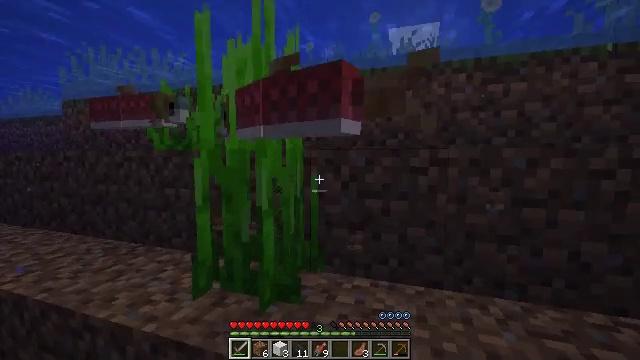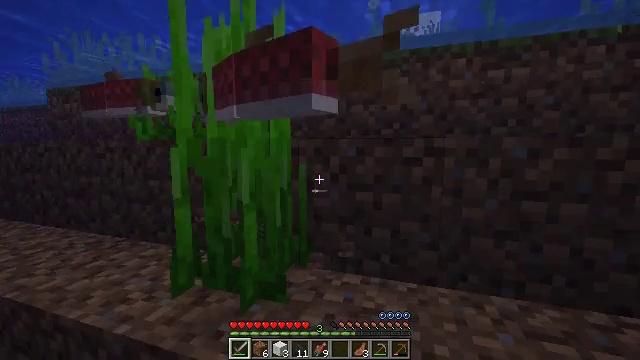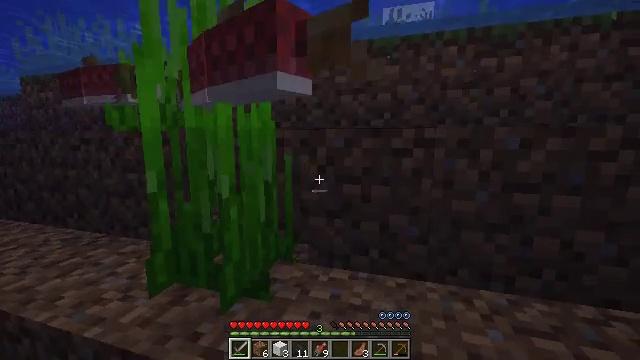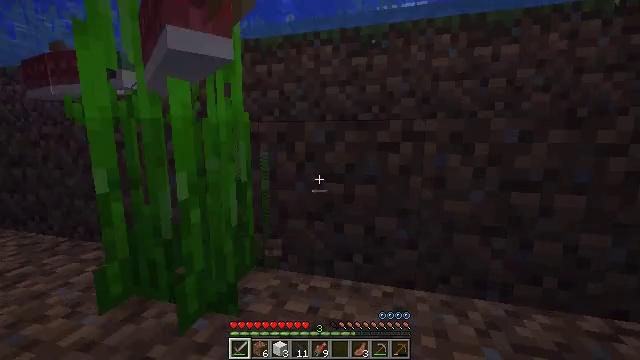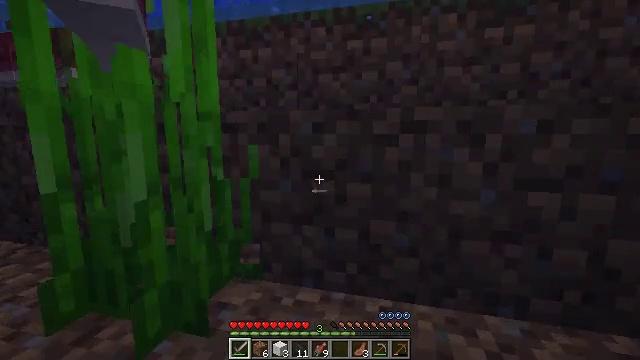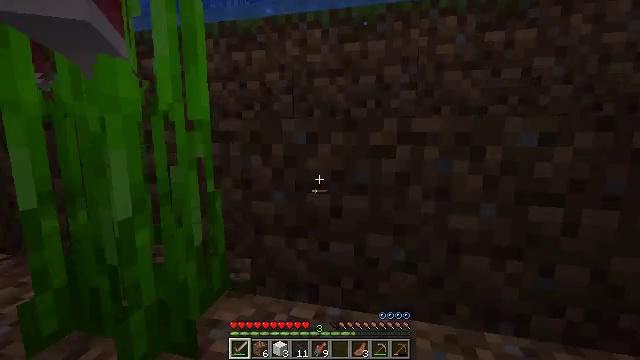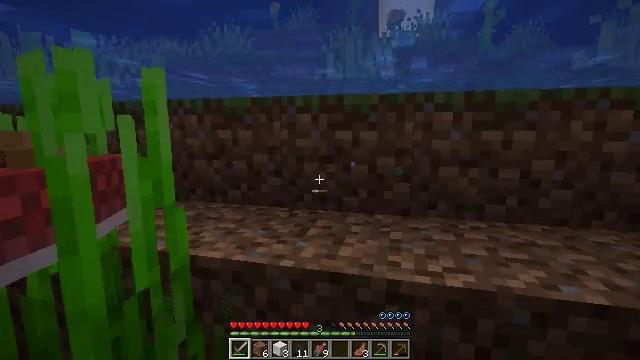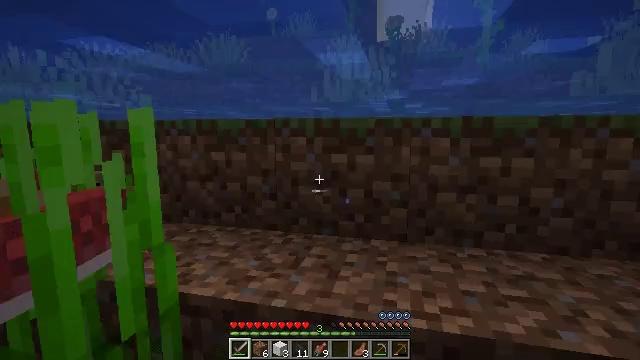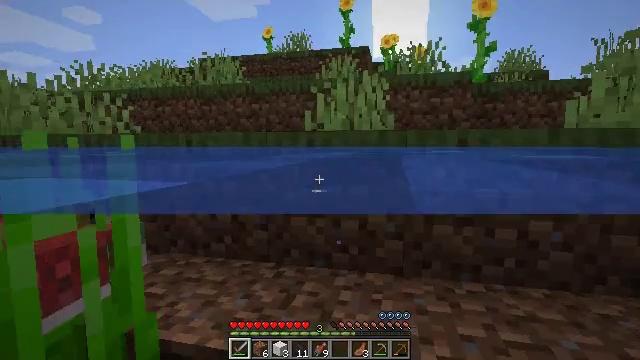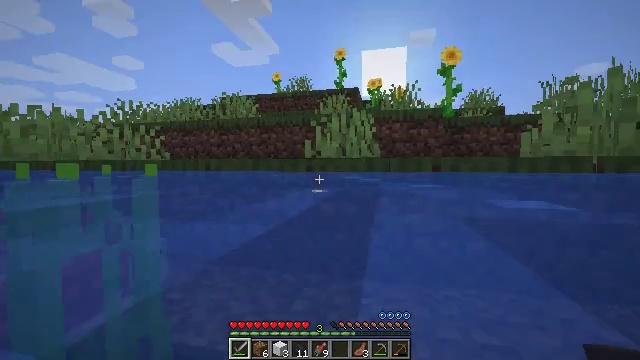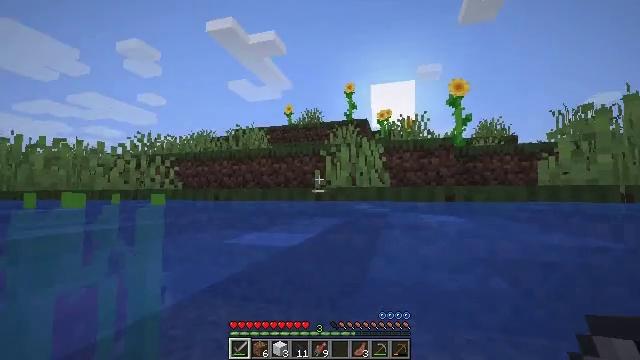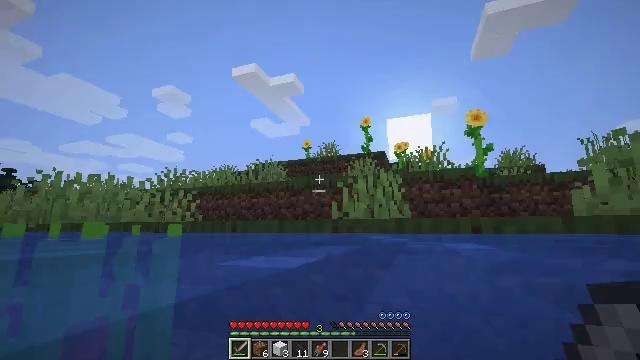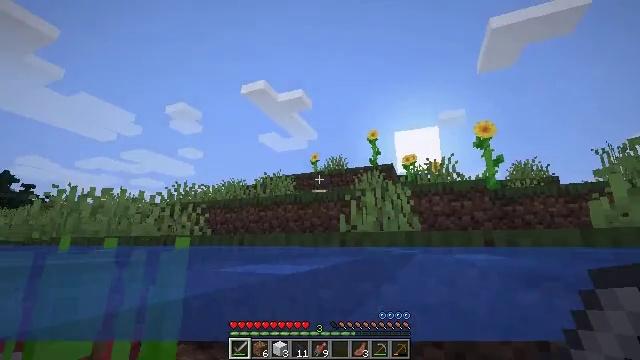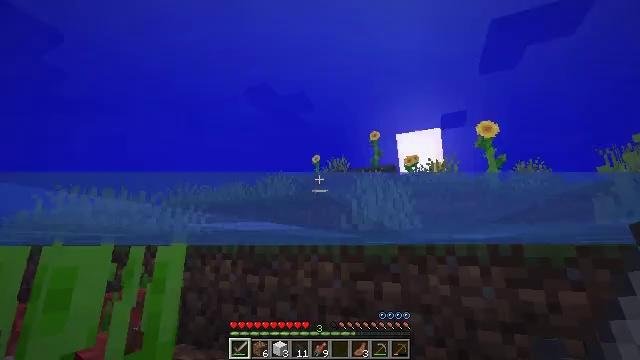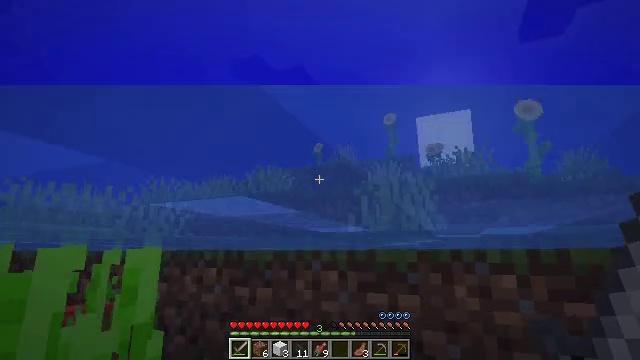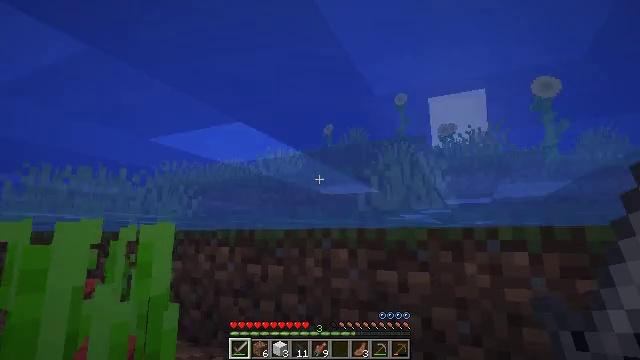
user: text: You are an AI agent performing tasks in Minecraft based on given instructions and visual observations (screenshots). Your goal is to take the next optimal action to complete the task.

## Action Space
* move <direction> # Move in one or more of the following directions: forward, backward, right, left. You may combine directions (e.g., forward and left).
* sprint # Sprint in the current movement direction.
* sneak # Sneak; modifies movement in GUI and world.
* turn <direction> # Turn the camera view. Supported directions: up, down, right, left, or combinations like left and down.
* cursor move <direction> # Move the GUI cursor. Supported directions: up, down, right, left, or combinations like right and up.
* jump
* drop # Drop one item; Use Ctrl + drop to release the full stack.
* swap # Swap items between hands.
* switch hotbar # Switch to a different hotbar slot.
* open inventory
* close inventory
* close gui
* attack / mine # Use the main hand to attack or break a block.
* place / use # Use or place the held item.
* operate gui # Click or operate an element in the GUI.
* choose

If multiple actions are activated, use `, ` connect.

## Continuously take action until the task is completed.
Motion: motion action
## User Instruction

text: Kill the salmon.
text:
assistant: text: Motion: move forward, turn down, attack / mine
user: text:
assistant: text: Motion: move forward, turn right and down
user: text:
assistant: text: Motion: turn right
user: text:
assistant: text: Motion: no_op
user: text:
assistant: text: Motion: no_op
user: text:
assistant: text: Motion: no_op
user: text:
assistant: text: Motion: no_op
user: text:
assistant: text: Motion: turn up
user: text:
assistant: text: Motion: turn up
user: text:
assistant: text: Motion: turn left and up
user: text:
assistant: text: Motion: turn left and up
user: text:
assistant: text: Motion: turn left and up
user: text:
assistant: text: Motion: no_op
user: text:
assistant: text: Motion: turn down
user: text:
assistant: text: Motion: turn left and down
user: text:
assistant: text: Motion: turn left and down
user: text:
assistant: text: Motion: move forward, turn left and down
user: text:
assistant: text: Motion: move forward, turn left and down
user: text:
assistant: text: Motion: move forward, turn left and down
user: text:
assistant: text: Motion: move forward
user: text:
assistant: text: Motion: move forward
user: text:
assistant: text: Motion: move forward, turn left, jump
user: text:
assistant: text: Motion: move forward, turn left, jump
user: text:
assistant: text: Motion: move forward, turn left and down, jump
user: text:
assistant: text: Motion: move forward, turn left and down, jump
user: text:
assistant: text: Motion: move forward, turn left and down, jump
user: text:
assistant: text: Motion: move forward, turn left and down, jump
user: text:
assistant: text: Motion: move forward, turn left and down, jump
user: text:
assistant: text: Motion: move forward, turn down, jump
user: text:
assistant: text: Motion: move forward, turn right and down, jump